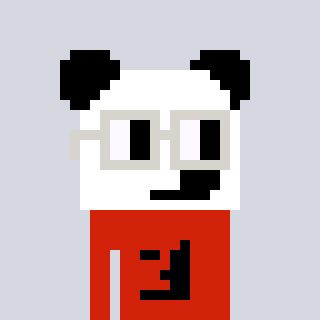
a pixel art character with square light gray glasses, a panda-shaped head and a red-colored body on a cool background